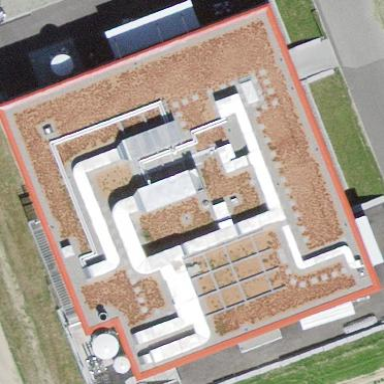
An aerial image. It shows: Industrial building.